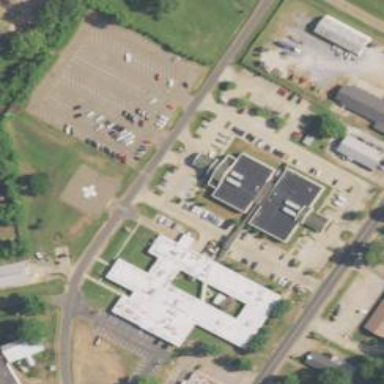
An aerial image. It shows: Hospital providing healthcare services.